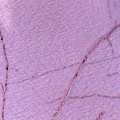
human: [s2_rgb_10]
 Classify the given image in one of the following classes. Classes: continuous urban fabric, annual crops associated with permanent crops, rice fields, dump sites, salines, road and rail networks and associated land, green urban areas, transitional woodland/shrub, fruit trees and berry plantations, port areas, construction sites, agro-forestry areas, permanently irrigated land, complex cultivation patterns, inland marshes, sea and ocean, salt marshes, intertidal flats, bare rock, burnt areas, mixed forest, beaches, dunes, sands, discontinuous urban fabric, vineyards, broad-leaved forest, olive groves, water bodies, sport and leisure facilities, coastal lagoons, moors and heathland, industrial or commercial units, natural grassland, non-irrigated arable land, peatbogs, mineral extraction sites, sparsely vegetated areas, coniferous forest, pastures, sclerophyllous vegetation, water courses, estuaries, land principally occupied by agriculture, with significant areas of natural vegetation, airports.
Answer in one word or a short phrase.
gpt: water bodies